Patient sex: M
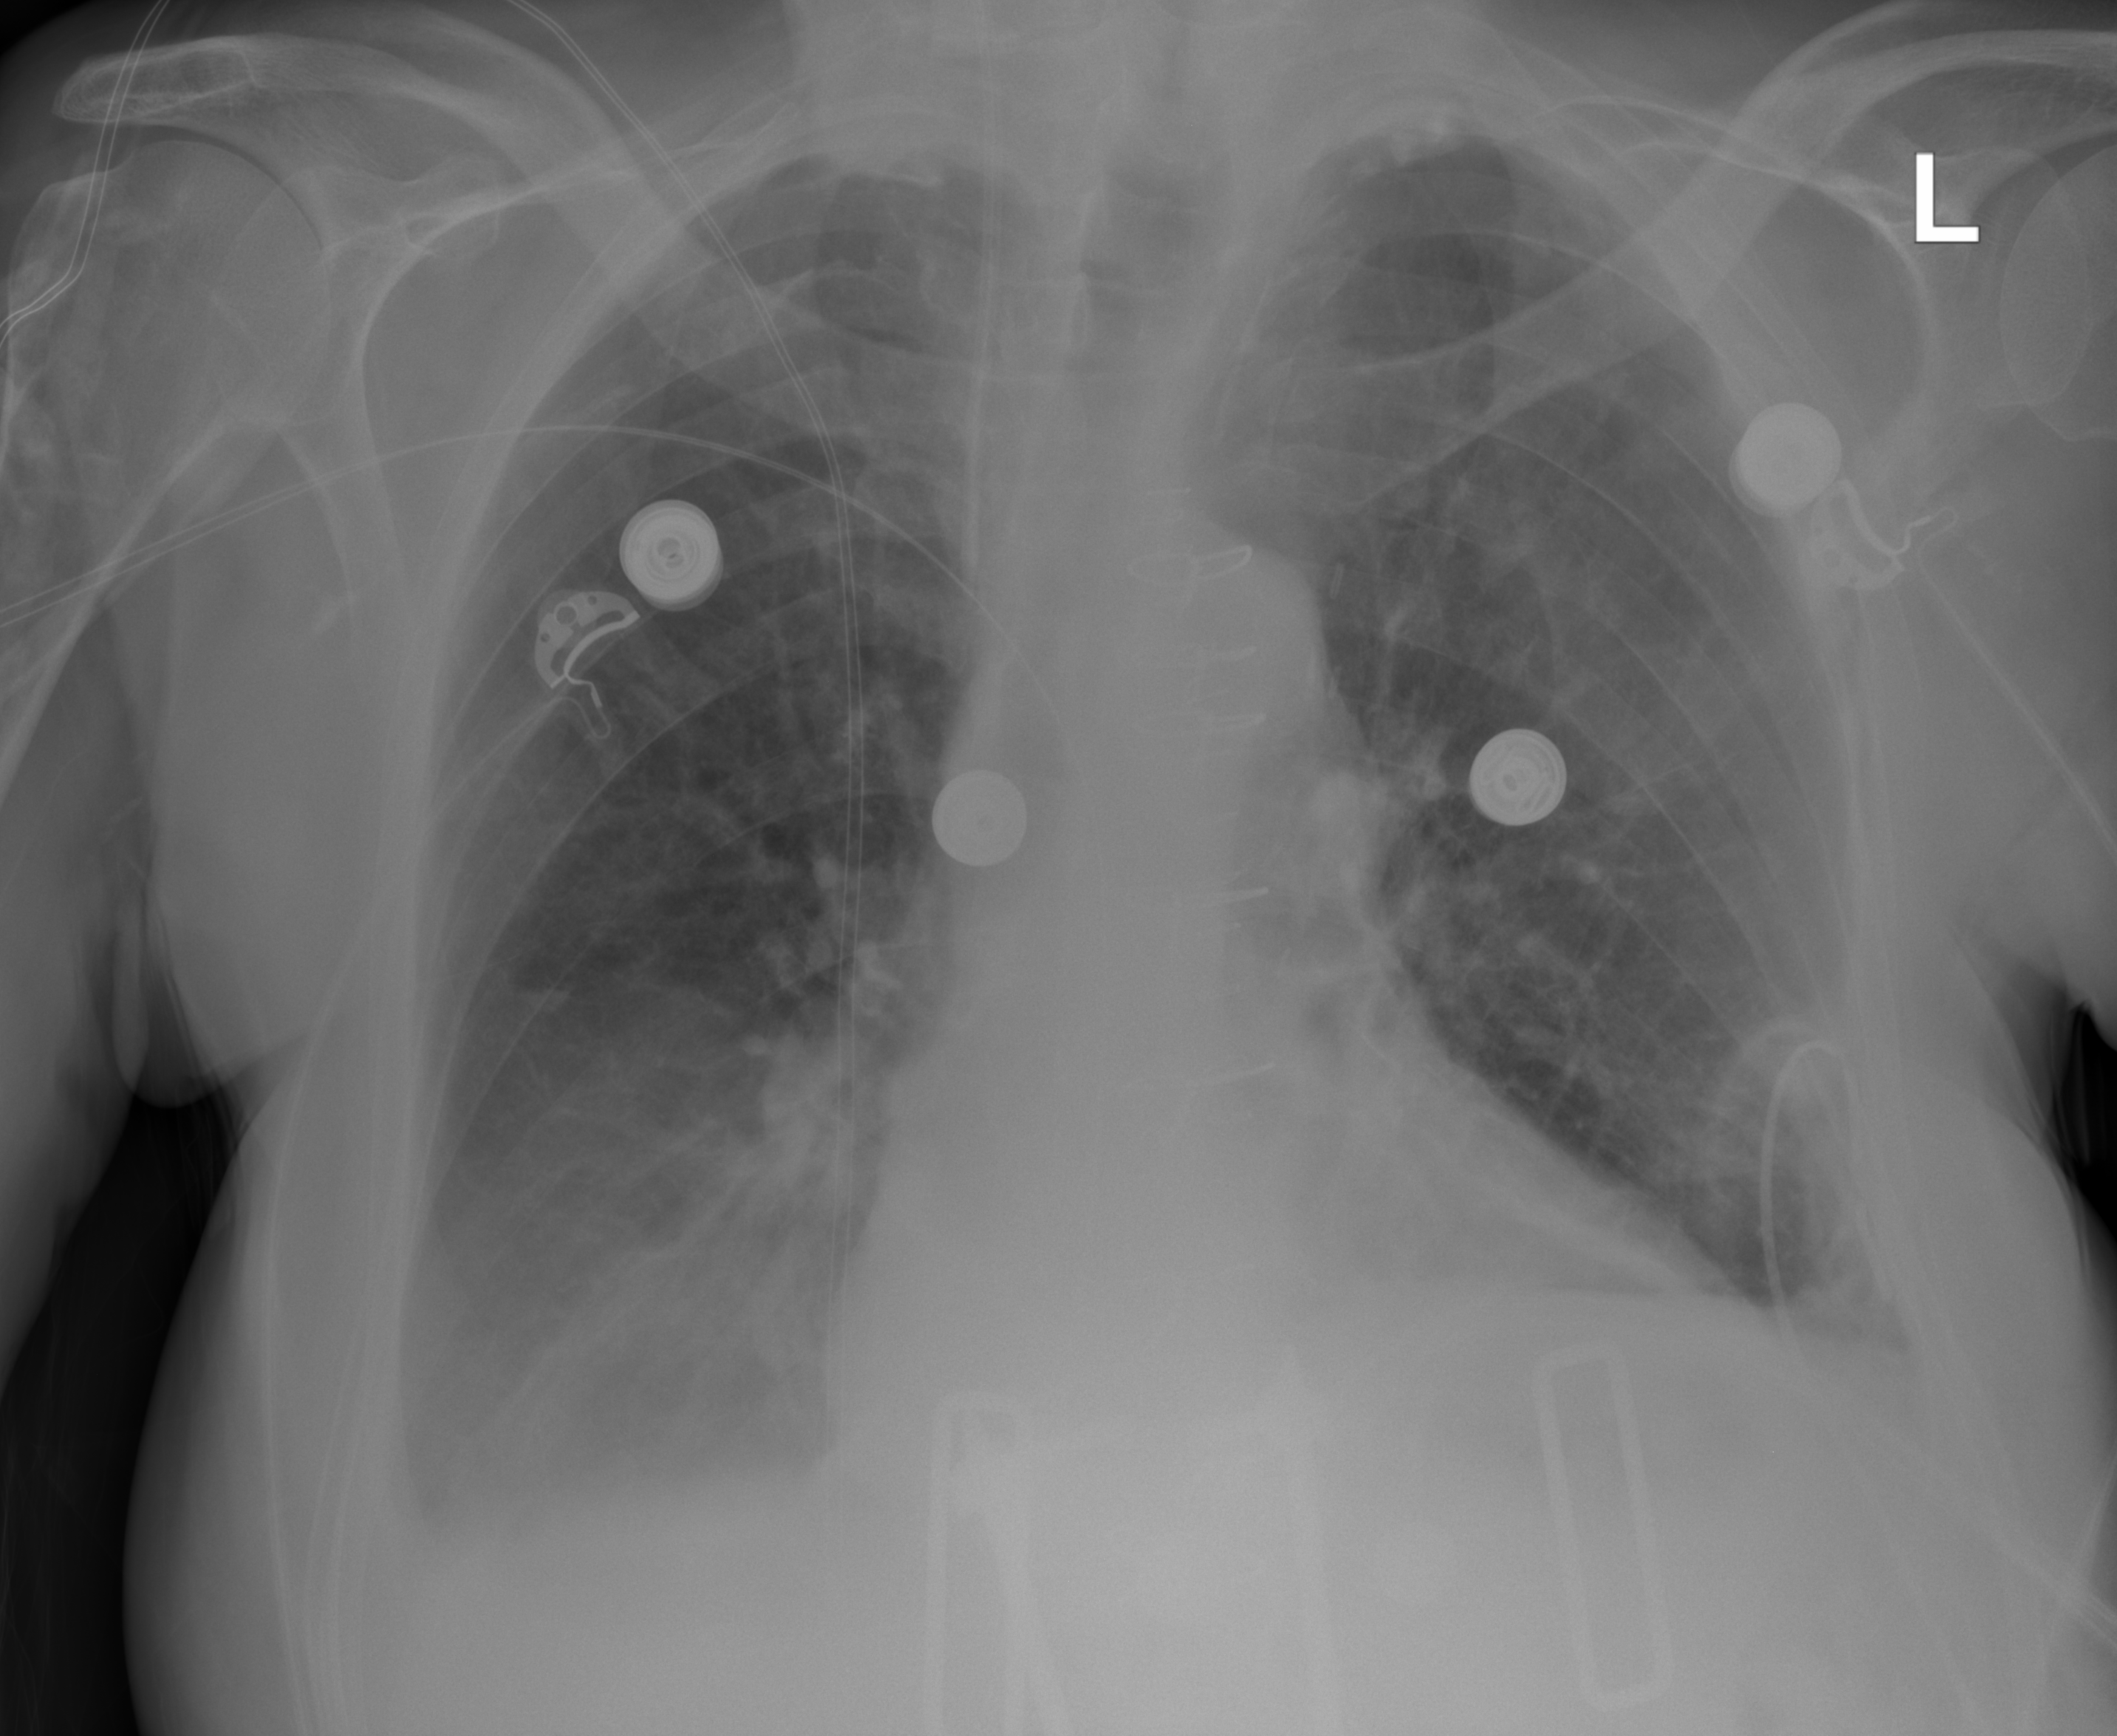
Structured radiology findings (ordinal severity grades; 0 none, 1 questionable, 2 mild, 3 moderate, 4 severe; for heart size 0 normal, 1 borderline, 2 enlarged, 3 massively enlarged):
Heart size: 0
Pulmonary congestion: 0
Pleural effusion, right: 2
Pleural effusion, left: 0
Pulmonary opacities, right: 0
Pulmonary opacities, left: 0
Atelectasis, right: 2
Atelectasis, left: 0